Interaction volume radius: 10 \u00c5
Interaction volume height: 10 \u00c5
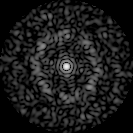
Disorder parameter: 0.8334